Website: home-depot
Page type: payment
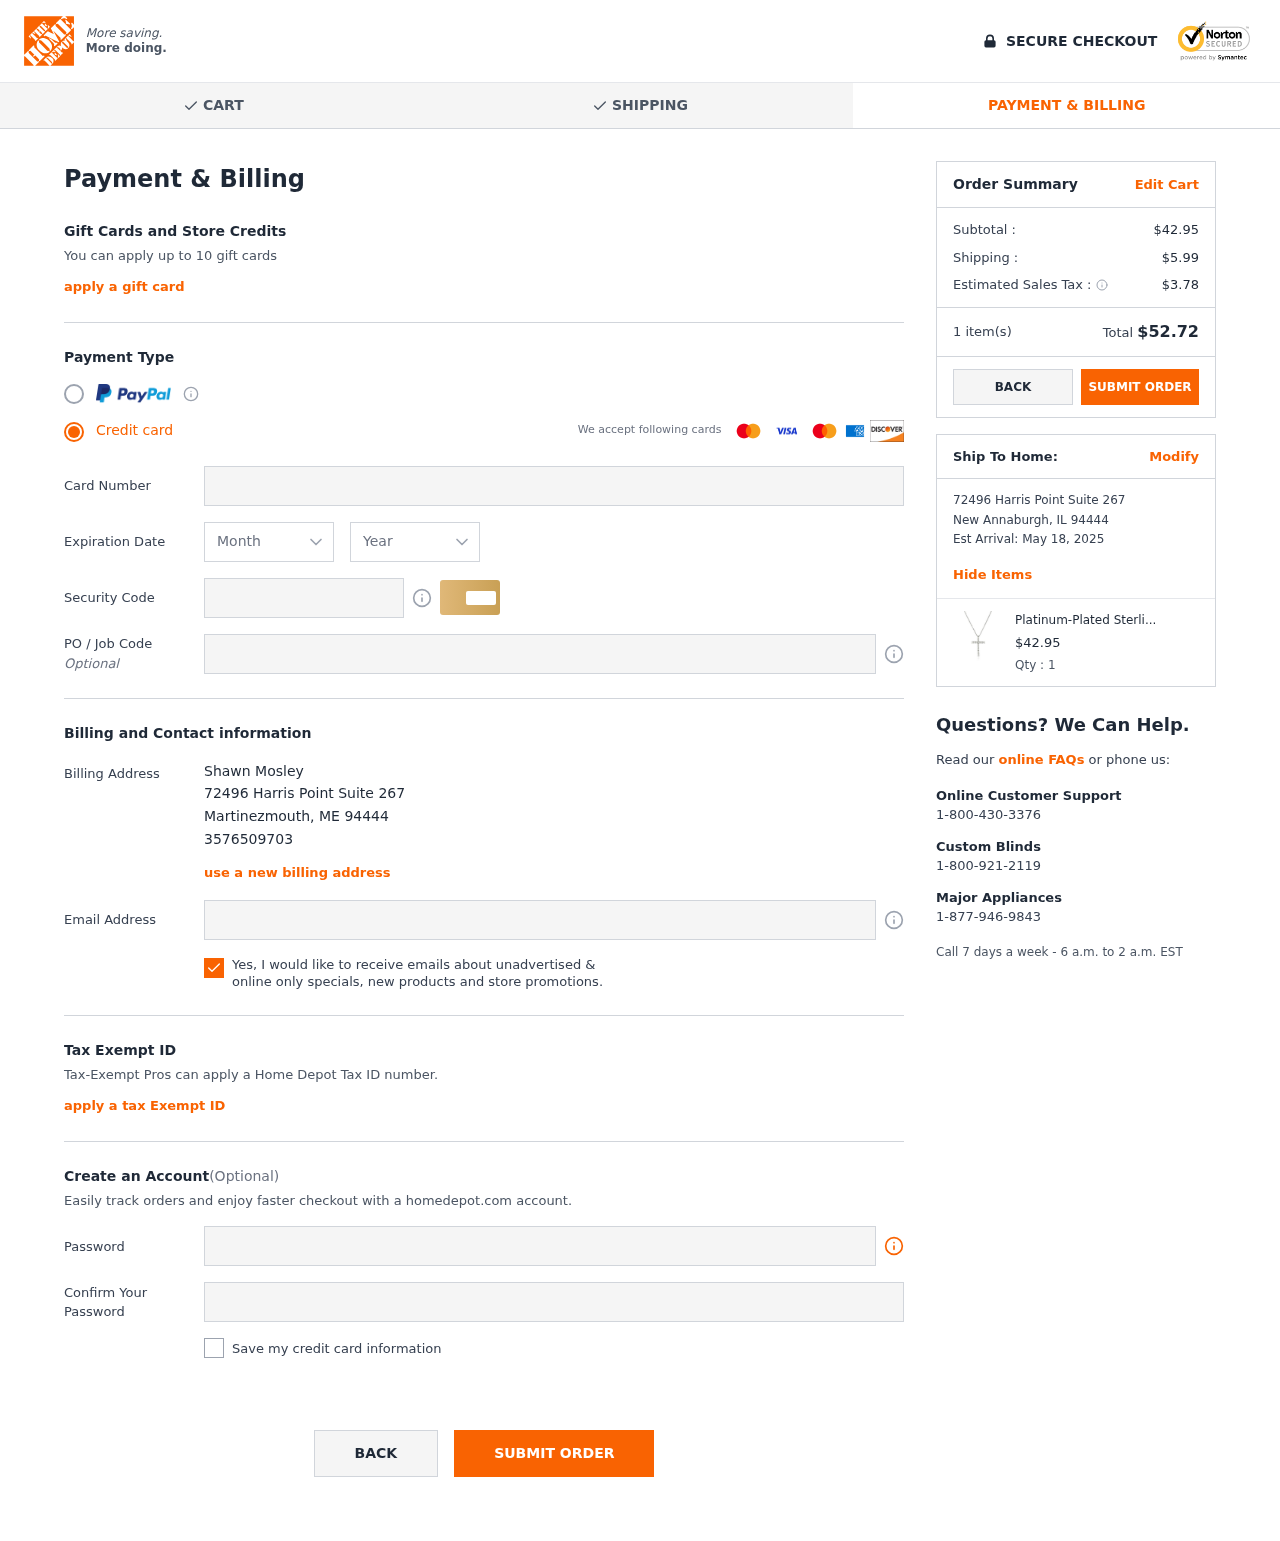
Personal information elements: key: PII_CARD_CVV
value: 273
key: PII_CARD_EXPIRY_MONTH
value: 02
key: PII_CARD_EXPIRY_YEAR
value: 27
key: PII_CARD_NUMBER
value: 6011 7071 3801 7870
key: PII_CITY
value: Martinezmouth
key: PII_CITY2
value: New Annaburgh
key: PII_EMAIL
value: shawn.mosley@hotmail.com
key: PII_FULLNAME
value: Shawn Mosley
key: PII_PHONE
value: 3576509703
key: PII_POSTCODE
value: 94444
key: PII_POSTCODE2
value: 94444
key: PII_STATE_ABBR
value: ME
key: PII_STATE_ABBR2
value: IL
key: PII_STREET
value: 72496 Harris Point Suite 267
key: PII_STREET2
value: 72496 Harris Point Suite 267
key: PII_POSTCODE_FULL
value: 94444
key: PII_POSTCODE_NUMERIC
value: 94444
Product elements: key: PRODUCT1_NAME
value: Platinum-Plated Sterling Silver Cross Pendant Necklace set with Swarovski Zirconia (2 cttw), 18"
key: PRODUCT1_PRICE
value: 42.95
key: PRODUCT1_QUANTITY
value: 1
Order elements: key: ORDER_SUBTOTAL
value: $42.95
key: ORDER_SHIPPING_COST
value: $5.99
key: ORDER_TAX
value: $3.78
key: ORDER_NUM_ITEMS
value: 1 item(s)
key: ORDER_TOTAL
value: $52.72
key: ORDER_DELIVERY_DATE
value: May 18, 2025